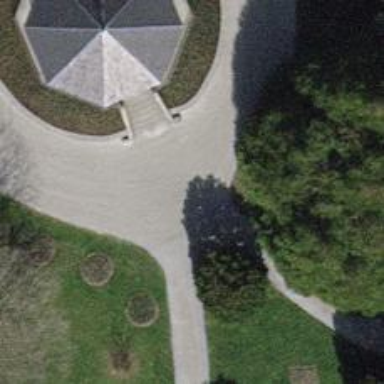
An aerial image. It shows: Path made of paving stones.